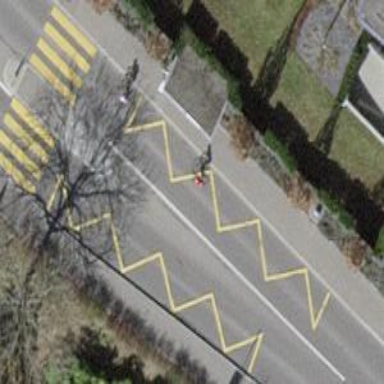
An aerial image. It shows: Bus stop with designated public transport stop position.